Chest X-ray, PA view. Patient: 67 years old, sex M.
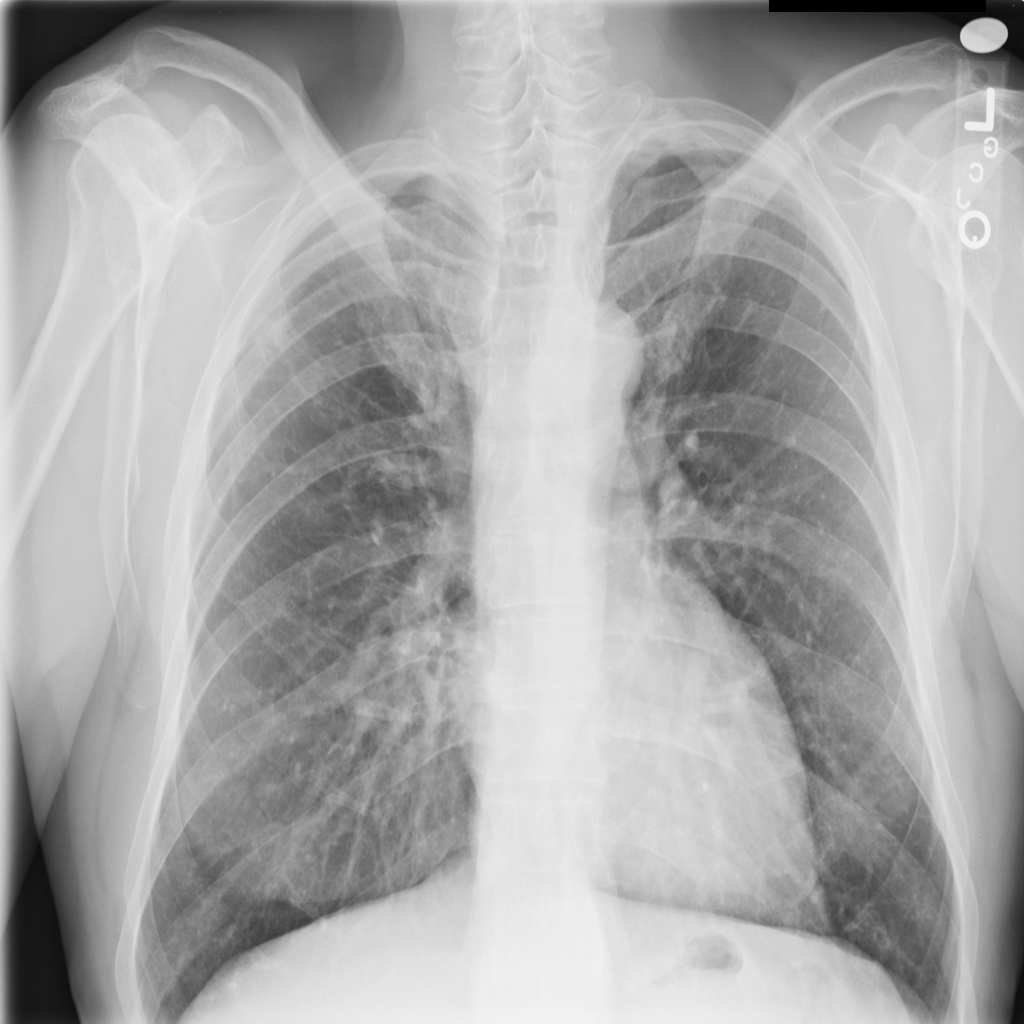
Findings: No Finding